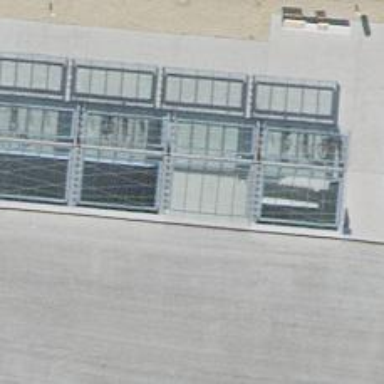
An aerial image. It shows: Building designated for bicycle parking.